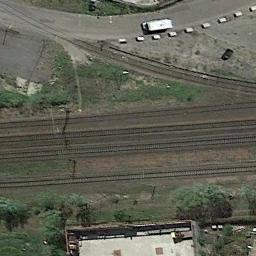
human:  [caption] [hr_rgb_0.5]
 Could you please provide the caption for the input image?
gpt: The railway is next to the grass and houses .

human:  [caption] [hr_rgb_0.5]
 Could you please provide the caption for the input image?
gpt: These railways with a branch have no trains on the railways .

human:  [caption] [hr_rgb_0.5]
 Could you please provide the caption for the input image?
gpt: Many trees are beside the railway .

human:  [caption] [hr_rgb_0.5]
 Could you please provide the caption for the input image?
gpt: There are trees and cars on both sides of the railway .

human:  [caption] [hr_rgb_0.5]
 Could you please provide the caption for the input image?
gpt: There are some green trees and a building beside the railway .